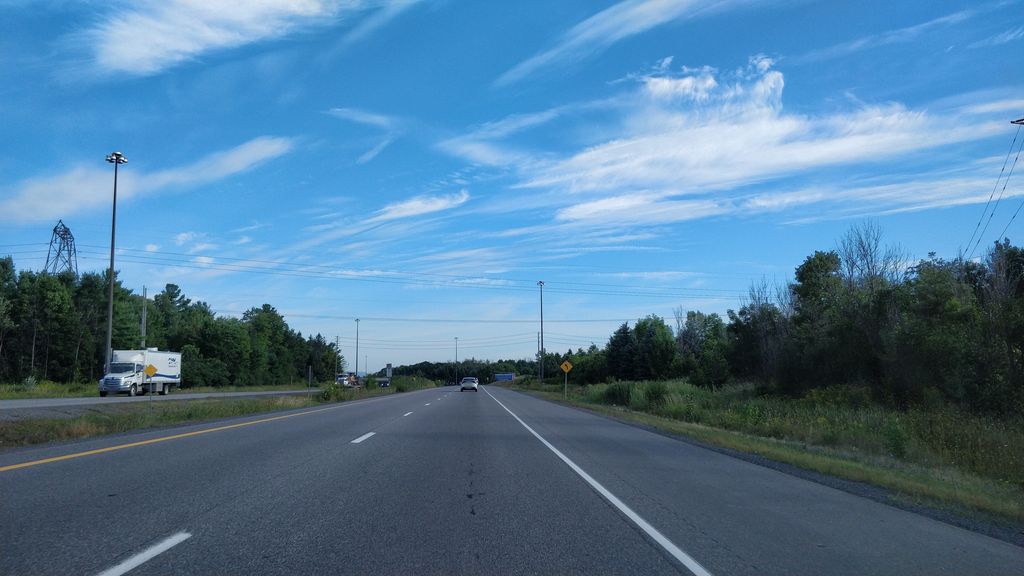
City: ottawa-gatineau